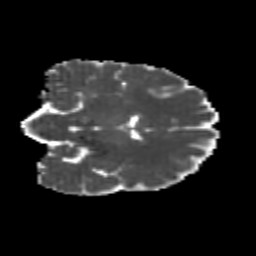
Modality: MD
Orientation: coronal
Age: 22
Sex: female
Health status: healthy
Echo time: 0.074 s